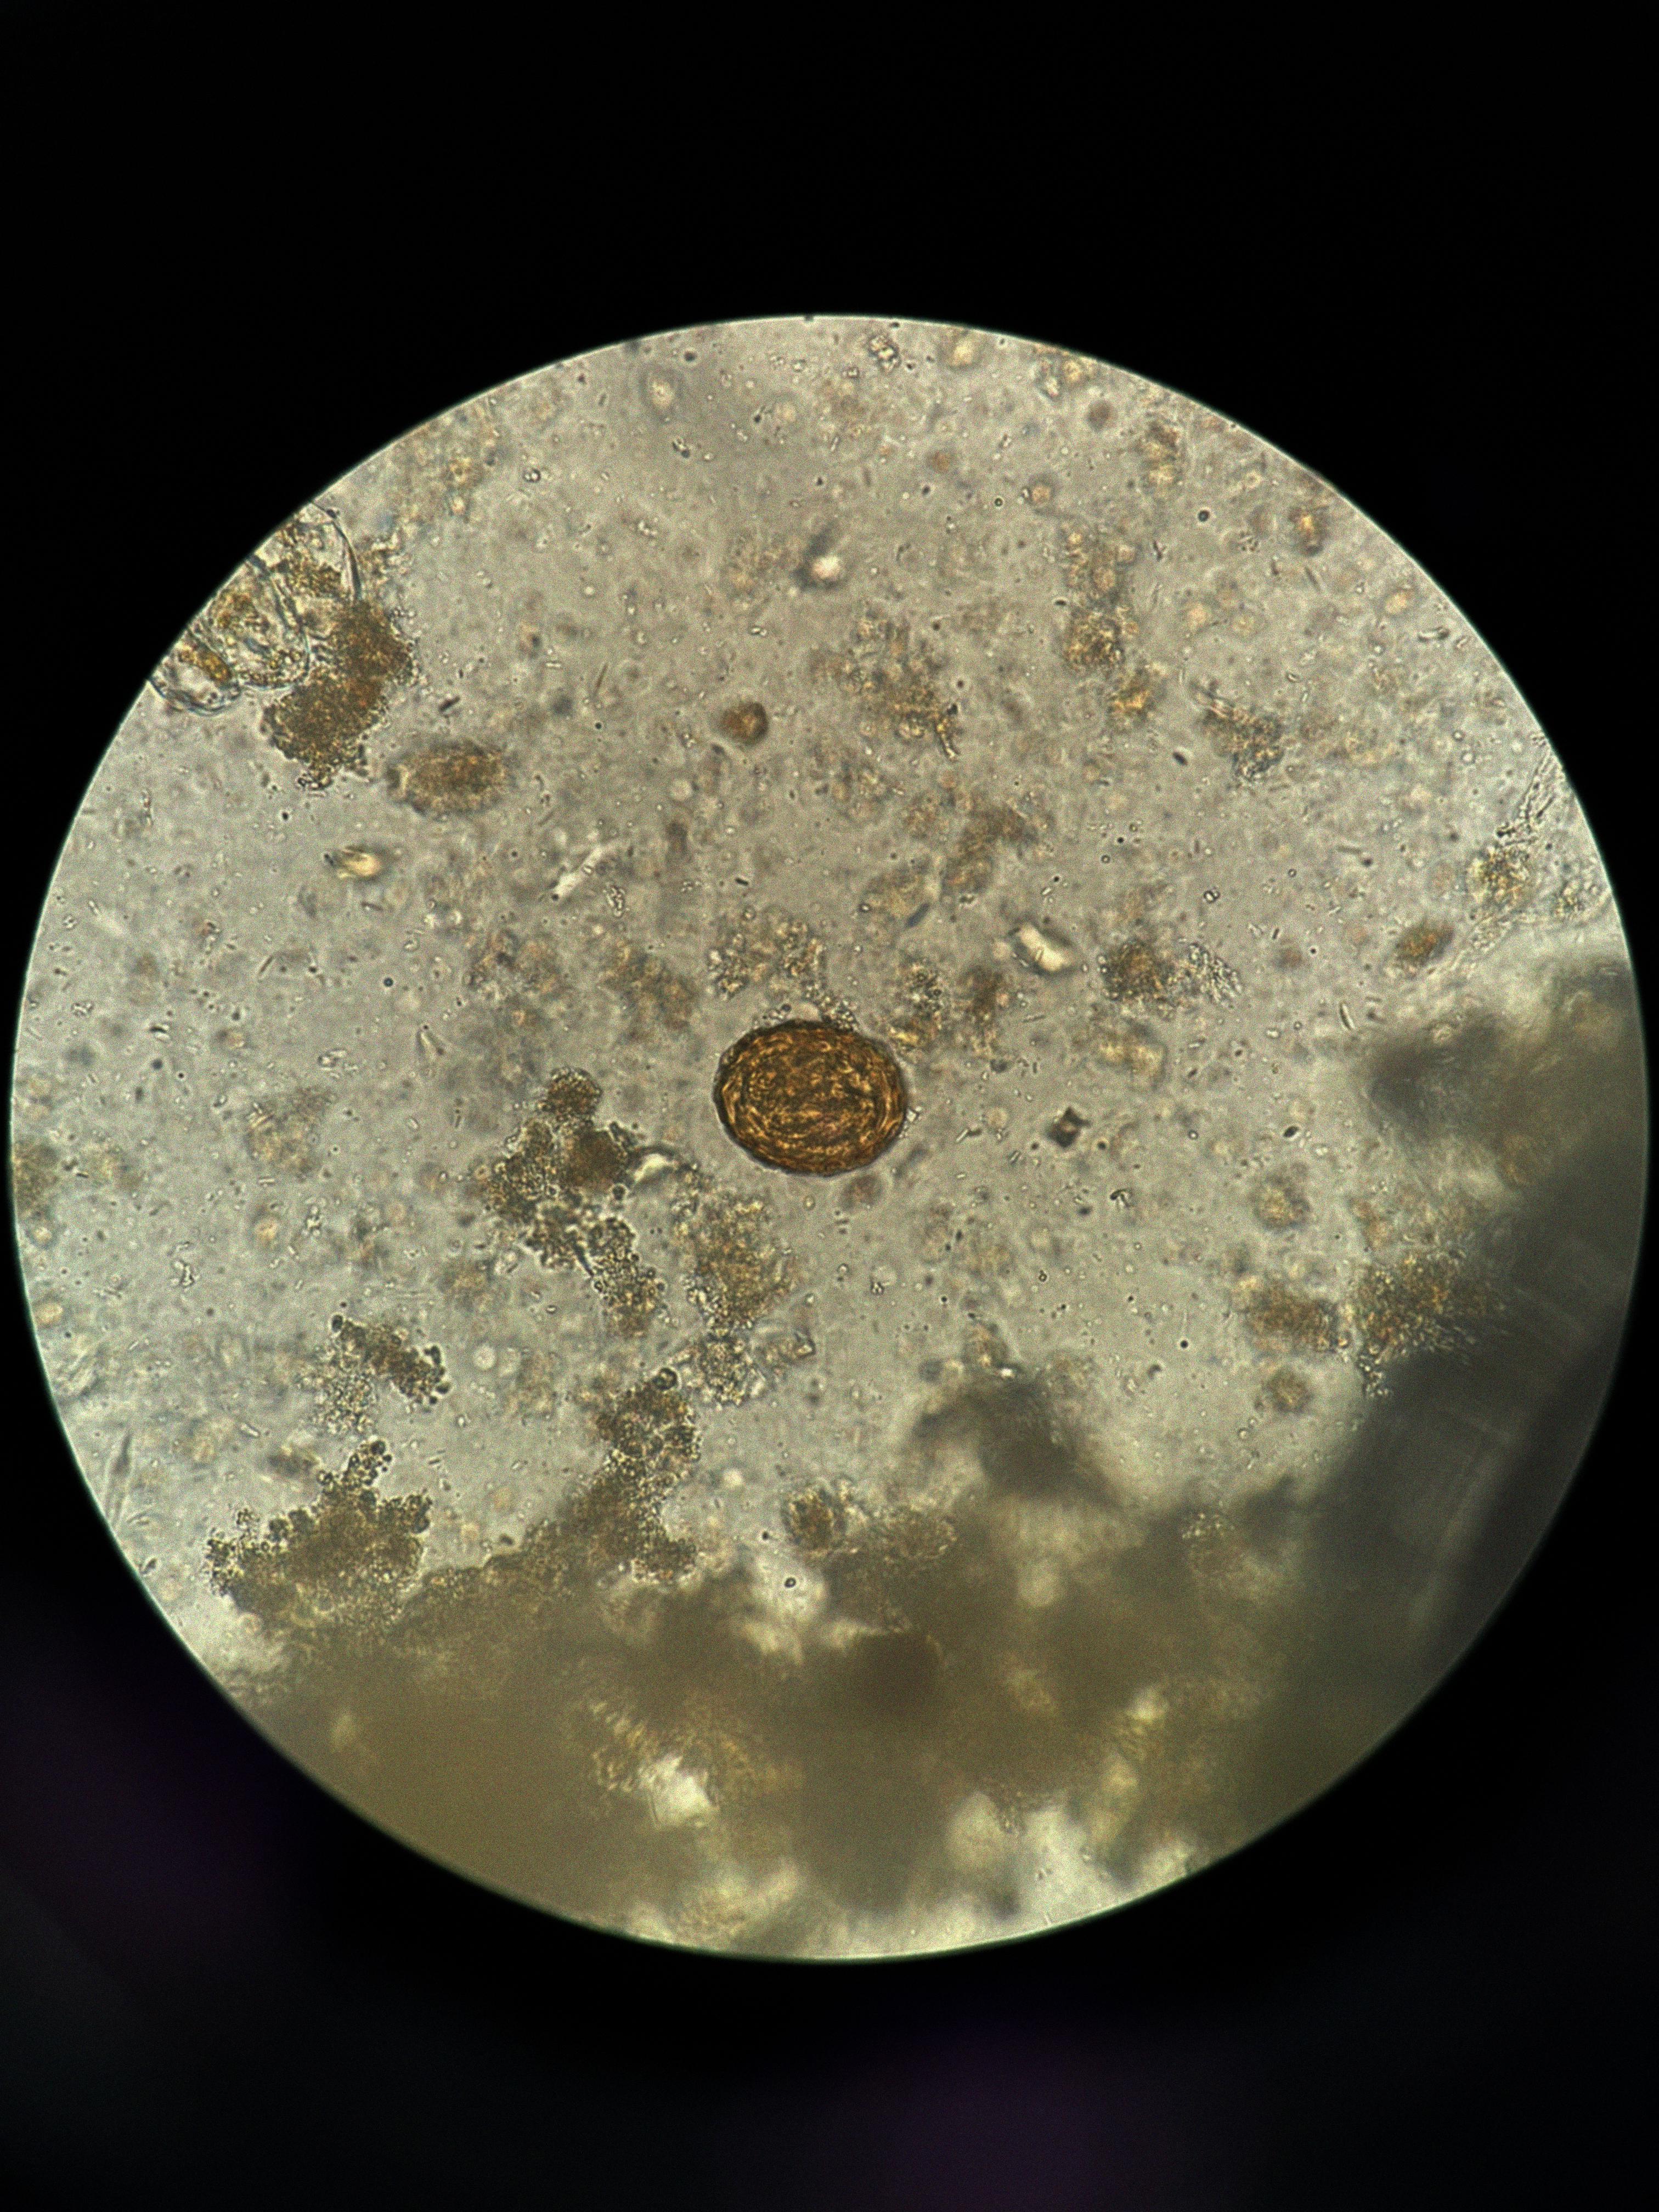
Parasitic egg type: Ascaris lumbricoides